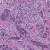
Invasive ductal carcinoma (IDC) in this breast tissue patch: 1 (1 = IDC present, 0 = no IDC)